Question: I am trying to export different sets of sheets to specified maps as pdf format.
The workbook contains multiple sheets and in the sheet Printlist i have a list of the specified sheets, filenames and maps. (see image)
I want to write a macro that prints te sheetnames with the filenames to the specified maps but my current macro does not do the trick

Code:
'''
Sub PDF_maken()
Dim ws As Worksheet
Dim LR As Long
Dim r As Range
Dim Mypath As String
Set ws = ActiveWorkbook.Worksheets("Printlijst")
LR = ws.Cells(Rows.Count, 1).End(xlUp).Row
For Each r In ws.Range("B2:B" & LR)
If Not IsEmty("B" & r) Then
Mypath = ws.Range("B" & r).Text
Sheets(Array(ws.Range("D" & r).Text, ws.Range("E" & r).Text, ws.Range("F" & r).Text, ws.Range("G" & r).Text)).Select
ActiveSheet.ExportAsFixedFormat Type:=xlTypePDF, Filename:= _
Mypath & ws.Range("C" & r).Text & ".pdf", Quality:=xlQualityStandard, IncludeDocProperties:=True, _
IgnorePrintAreas:=False, OpenAfterPublish:=False
End If
Next r
End Sub
'''
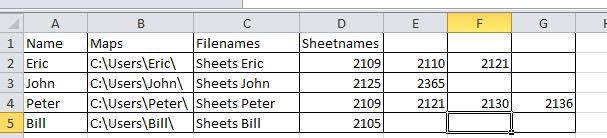
Answer: Been a while but if someone has the same problem here is the code that fixed it:
'''
Sub PDF_maken()
Dim ws As Worksheet
Dim LR As Long
Dim r As Range
Dim Mypath As String
Dim strarray As String
Dim Test As String
Dim strItem As String
Set ws = ActiveWorkbook.Worksheets("Printlijst")
LR = ws.Cells(Rows.Count, 4).End(xlUp).Row
For Each r In ws.Range("D3:D" & LR).Cells
strItem = ws.Range("E" & r.Row).Text
strItem = Replace(strItem, "~", "_")
strItem = Replace(strItem, Chr(34), "_")
strItem = Replace(strItem, "%", "_")
strItem = Replace(strItem, "#", "_")
strItem = Replace(strItem, "&", "_")
strItem = Replace(strItem, "*", "_")
strItem = Replace(strItem, ":", "_")
strItem = Replace(strItem, ",", "_")
strItem = Replace(strItem, "<", "_")
strItem = Replace(strItem, ">", "_")
strItem = Replace(strItem, "?", "_")
strItem = Replace(strItem, "{", "_")
strItem = Replace(strItem, "}", "_")
strItem = Replace(strItem, "|", "_")
strItem = Replace(strItem, "/", "_")
If Not IsEmpty("D" & r.Row) Then
Mypath = ws.Range("D" & r.Row).Text
strarray = ""
colCheck = 6
Do Until Cells(r.Row, colCheck) = ""
strarray = strarray & IIf(colCheck > 6, ",", "") & Cells(r.Row, colCheck).Value
colCheck = colCheck + 1
Loop
If InStr(1, strarray, ",") Then
Dim MyAr As Variant
MyAr = Split(strarray, ",") '<~~ This is where we are creating an actual array
ActiveWorkbook.Sheets(MyAr).Select
ActiveWorkbook.Sheets(ws.Range("F" & r.Row).Text).Activate
ActiveSheet.ExportAsFixedFormat Type:=xlTypePDF, Filename:= _
Mypath & strItem & ".pdf", Quality:=xlQualityStandard, IncludeDocProperties:=True, _
IgnorePrintAreas:=False, OpenAfterPublish:=False
Else
ActiveWorkbook.Sheets(strarray).ExportAsFixedFormat Type:=xlTypePDF, Filename:= _
Mypath & strItem & ".pdf", Quality:=xlQualityStandard, IncludeDocProperties:=True, _
IgnorePrintAreas:=False, OpenAfterPublish:=False
End If
End If
ws.Activate
Next r
End Sub
'''